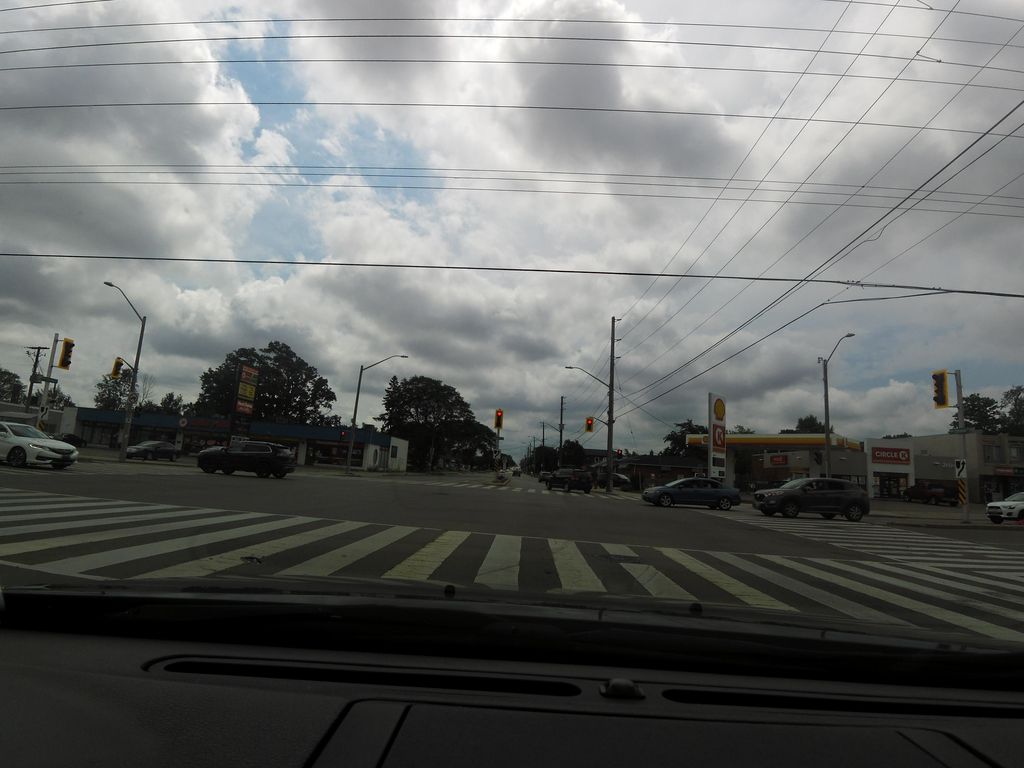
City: hamilton